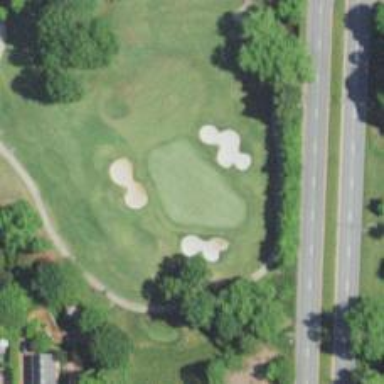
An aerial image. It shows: View of golf hole.